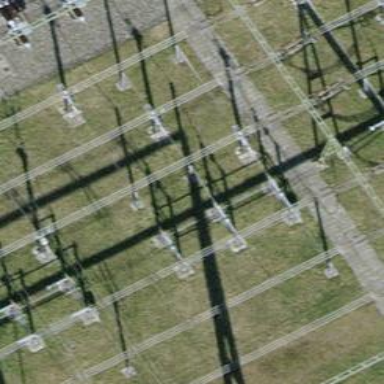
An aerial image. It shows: Bay for power line.